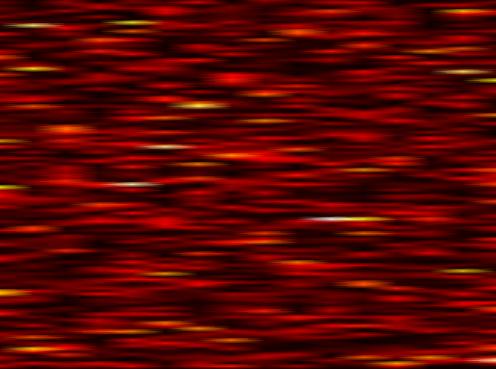
Label: OFDM